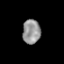
Tissue: prostate
Cell type: T cells
Senescence score: 0.3516
Nuclear area (px): 423
Mean DAPI intensity: 149.397